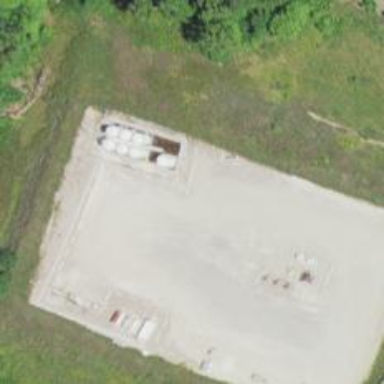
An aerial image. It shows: Storage tank with man-made structure.